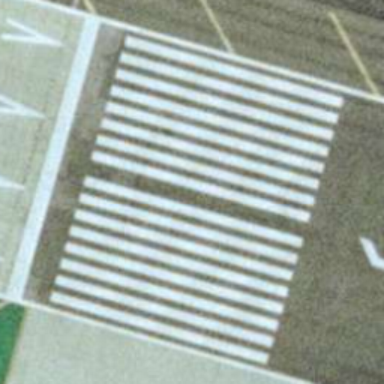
It is a straight runway with some mark lines on it .